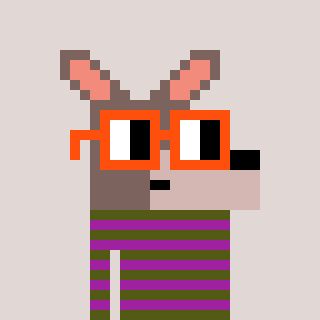
a pixel art character with square orange glasses, a kangaroo-shaped head and a magenta-colored body on a warm background